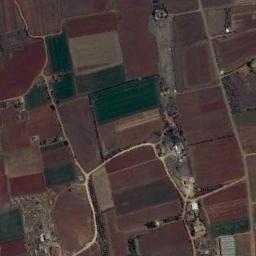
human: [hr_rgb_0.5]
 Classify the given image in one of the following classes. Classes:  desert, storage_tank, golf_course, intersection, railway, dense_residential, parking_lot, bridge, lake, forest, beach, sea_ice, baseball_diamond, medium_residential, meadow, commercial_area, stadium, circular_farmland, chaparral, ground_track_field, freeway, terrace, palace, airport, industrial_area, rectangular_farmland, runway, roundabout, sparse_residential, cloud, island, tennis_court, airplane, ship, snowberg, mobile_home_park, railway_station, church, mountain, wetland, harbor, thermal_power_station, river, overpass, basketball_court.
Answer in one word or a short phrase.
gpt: rectangular_farmland